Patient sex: M
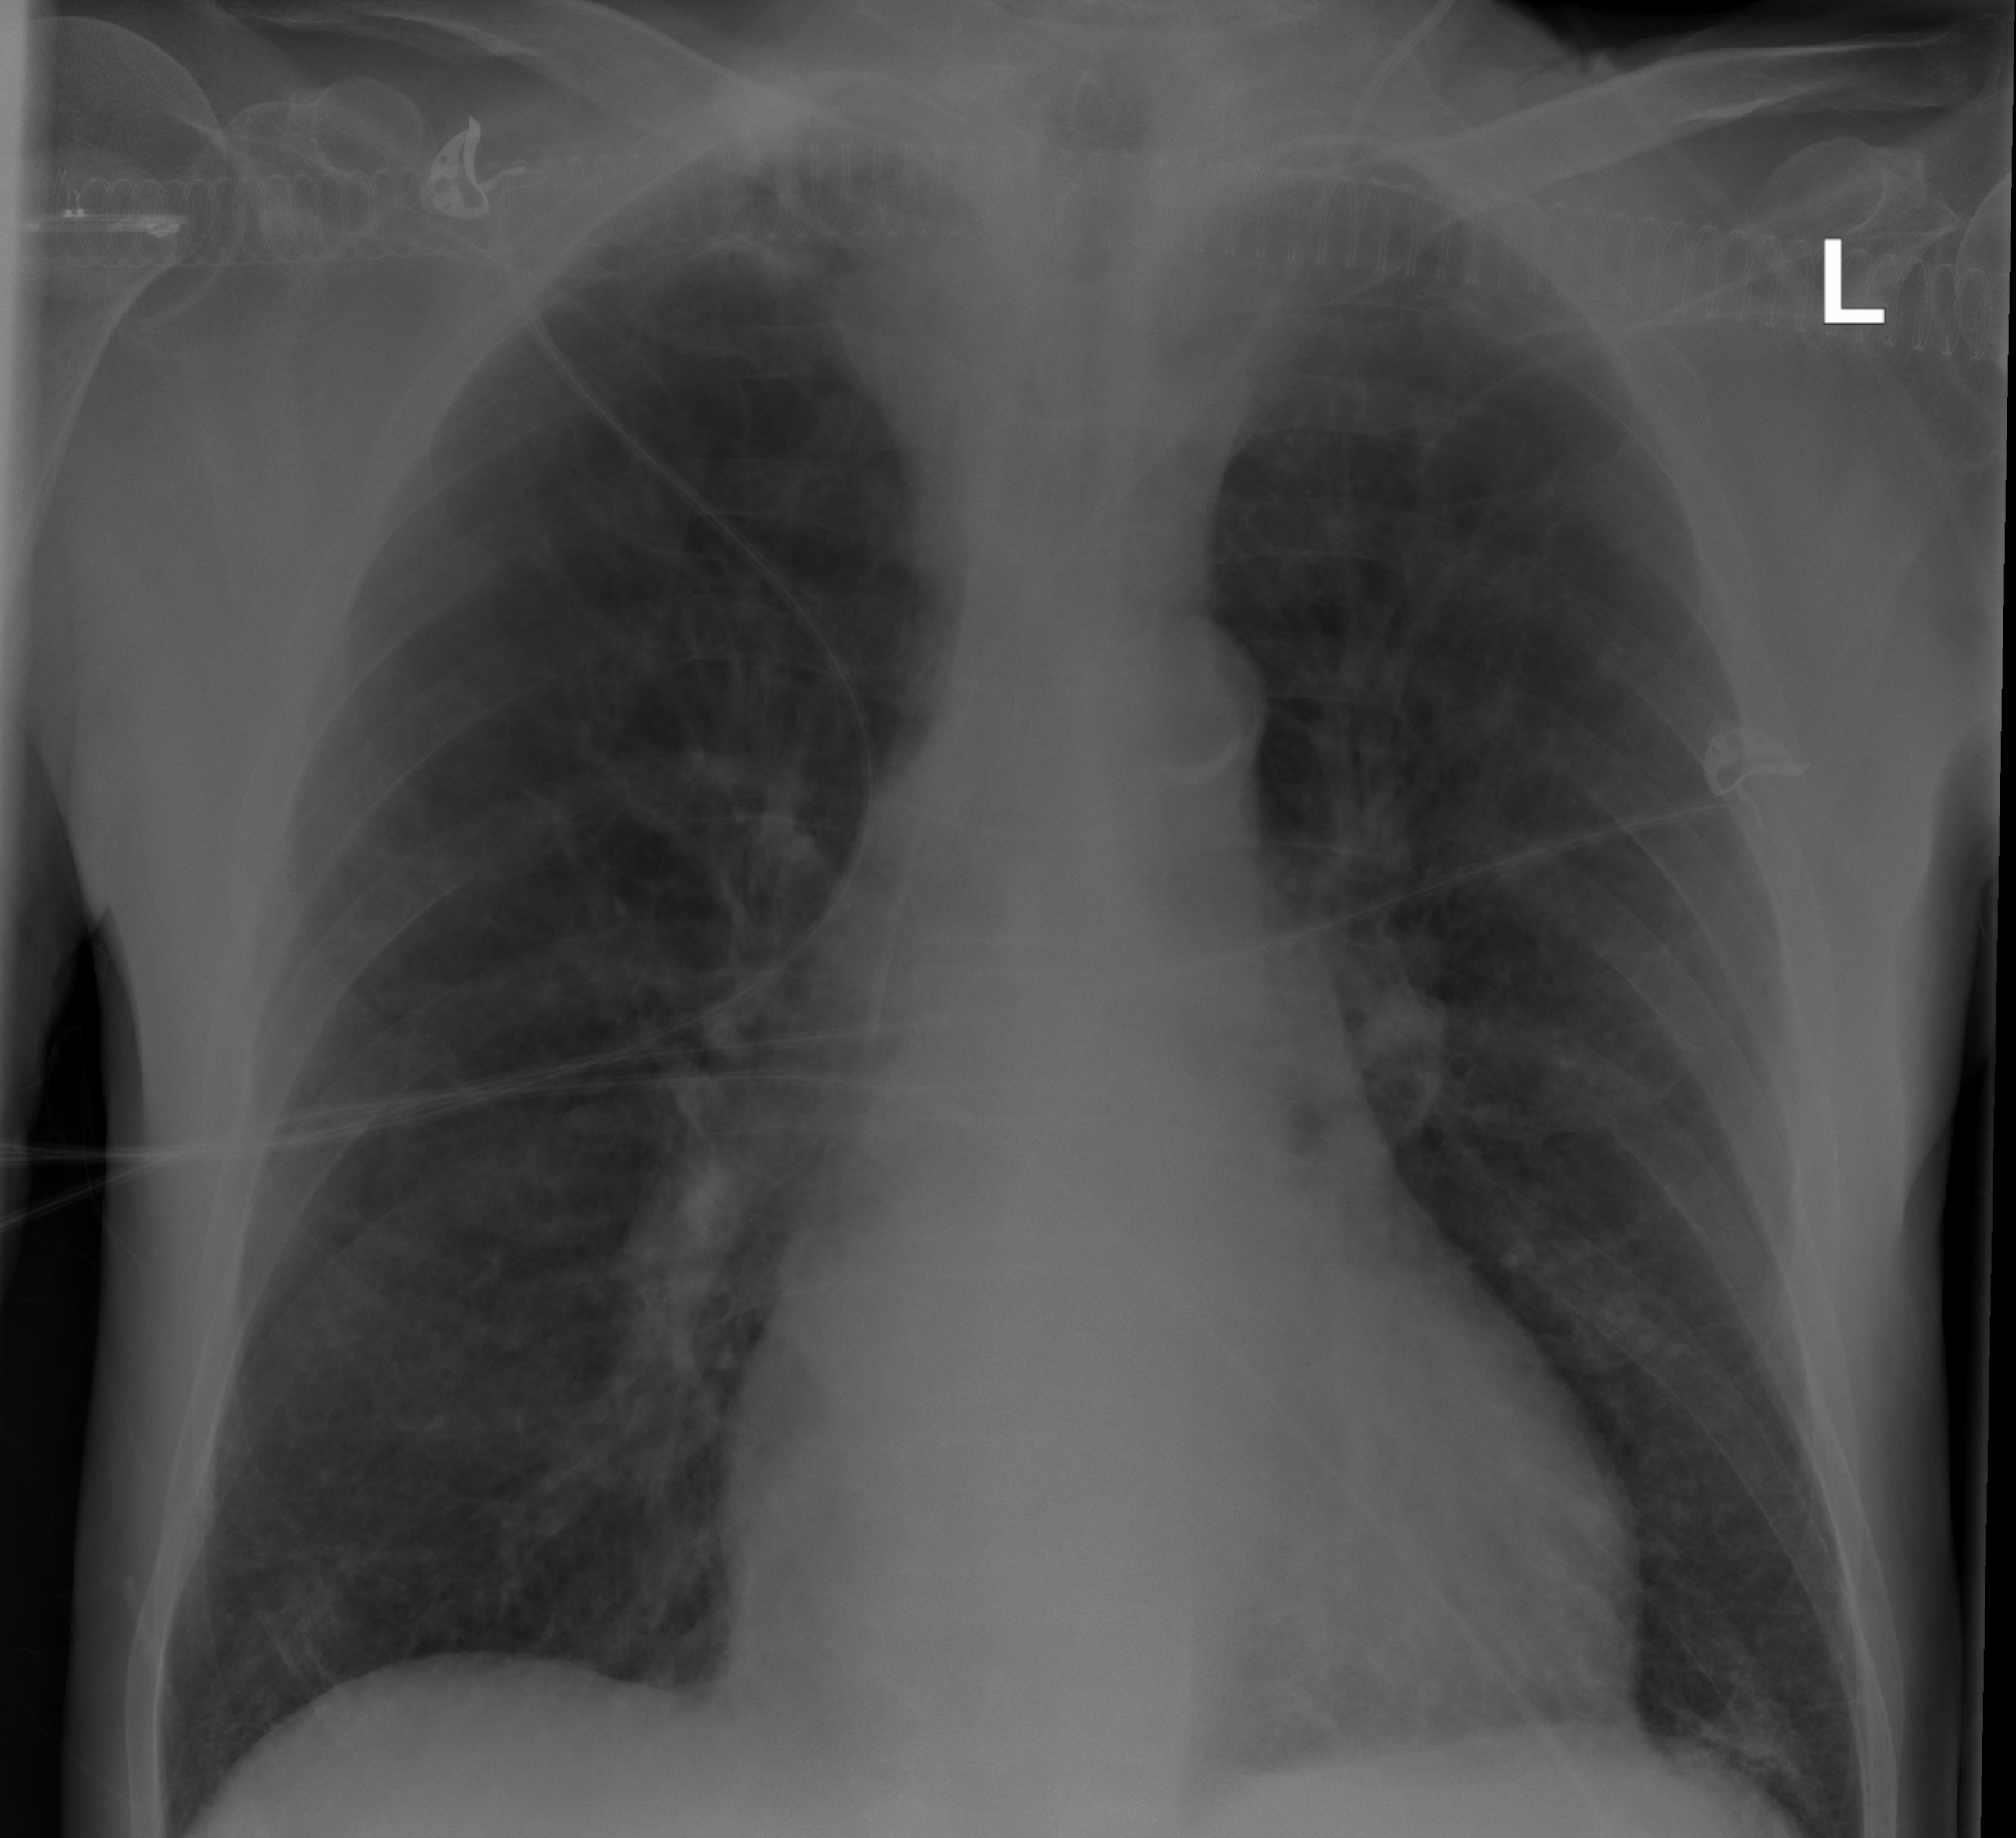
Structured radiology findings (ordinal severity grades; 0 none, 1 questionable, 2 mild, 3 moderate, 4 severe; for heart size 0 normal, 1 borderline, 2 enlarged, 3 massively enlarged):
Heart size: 2
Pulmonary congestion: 0
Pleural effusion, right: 0
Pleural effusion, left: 0
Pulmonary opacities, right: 0
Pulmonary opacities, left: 0
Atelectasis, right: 0
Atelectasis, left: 2